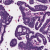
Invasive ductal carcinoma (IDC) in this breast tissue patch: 0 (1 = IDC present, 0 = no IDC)